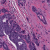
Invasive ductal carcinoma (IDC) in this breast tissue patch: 0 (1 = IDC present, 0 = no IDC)